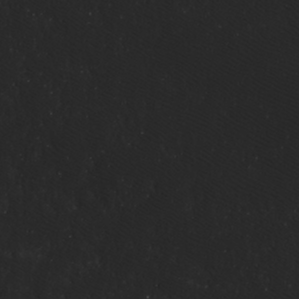
Label: non_frost